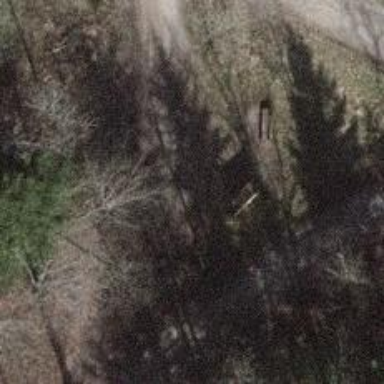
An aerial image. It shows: Bench for seating.